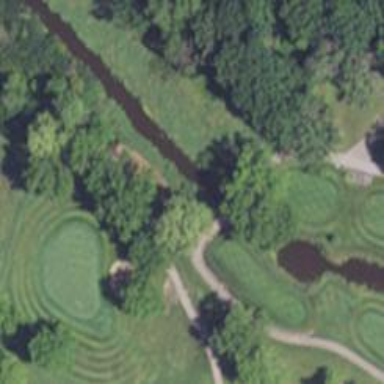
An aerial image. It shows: Path for both roads and golfers.